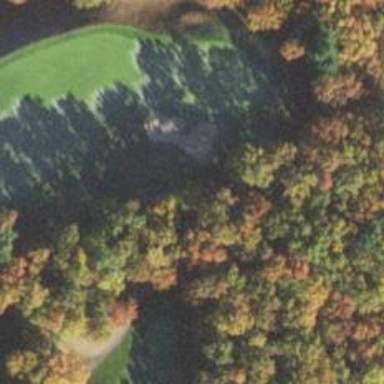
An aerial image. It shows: Path designed for golf carts.